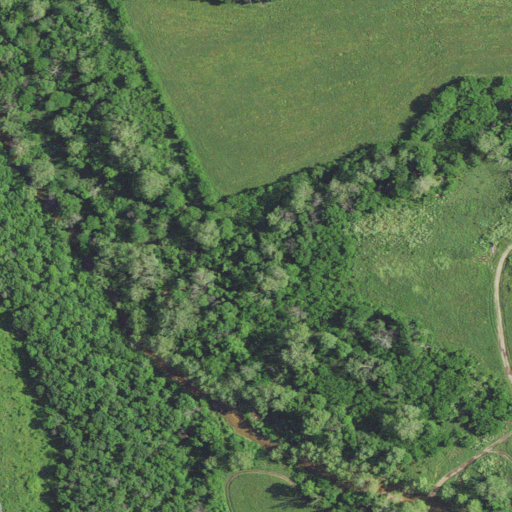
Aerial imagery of valley in Missouri named Chandler Hollow containing deciduous forest, pasture, mixed forest, and open development